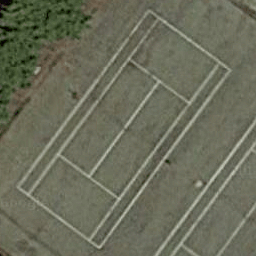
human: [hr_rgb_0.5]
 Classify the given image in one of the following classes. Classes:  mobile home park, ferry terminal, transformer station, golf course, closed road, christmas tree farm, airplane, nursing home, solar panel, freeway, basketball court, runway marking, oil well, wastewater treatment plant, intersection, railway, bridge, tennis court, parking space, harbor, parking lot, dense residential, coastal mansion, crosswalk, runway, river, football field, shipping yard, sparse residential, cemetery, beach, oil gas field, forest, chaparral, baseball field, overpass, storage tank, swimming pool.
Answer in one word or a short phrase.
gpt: tennis court